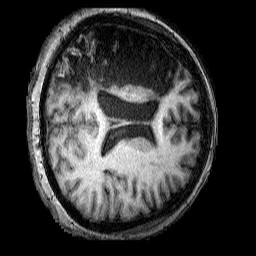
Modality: T1w
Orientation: axial
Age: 54
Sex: female
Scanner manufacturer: siemens
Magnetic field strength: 3 T
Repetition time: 2.25 s
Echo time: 0.00452 s